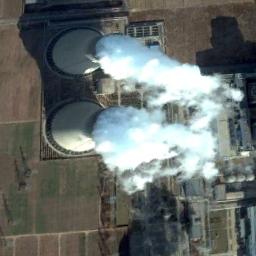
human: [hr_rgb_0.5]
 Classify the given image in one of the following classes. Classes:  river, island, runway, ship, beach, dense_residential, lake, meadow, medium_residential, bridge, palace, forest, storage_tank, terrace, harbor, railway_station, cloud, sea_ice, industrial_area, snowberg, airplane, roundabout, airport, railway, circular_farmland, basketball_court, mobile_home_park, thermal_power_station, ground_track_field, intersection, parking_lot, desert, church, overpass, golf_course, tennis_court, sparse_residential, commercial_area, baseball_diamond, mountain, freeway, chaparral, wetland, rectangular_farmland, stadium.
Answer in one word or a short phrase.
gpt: thermal_power_station